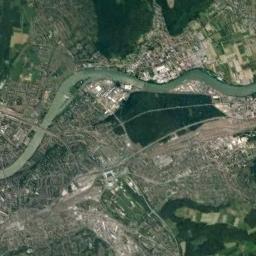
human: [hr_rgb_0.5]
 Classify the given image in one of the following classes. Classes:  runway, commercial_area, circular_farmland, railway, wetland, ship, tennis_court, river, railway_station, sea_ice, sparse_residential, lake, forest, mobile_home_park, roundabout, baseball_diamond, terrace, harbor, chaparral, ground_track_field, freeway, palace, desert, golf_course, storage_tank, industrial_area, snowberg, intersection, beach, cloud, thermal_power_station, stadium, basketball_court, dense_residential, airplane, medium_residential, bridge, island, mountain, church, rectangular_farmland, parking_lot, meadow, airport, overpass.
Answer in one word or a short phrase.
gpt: river